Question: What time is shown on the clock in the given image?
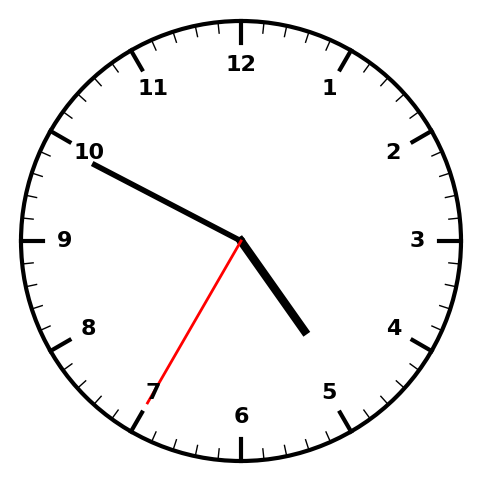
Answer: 04:49:35